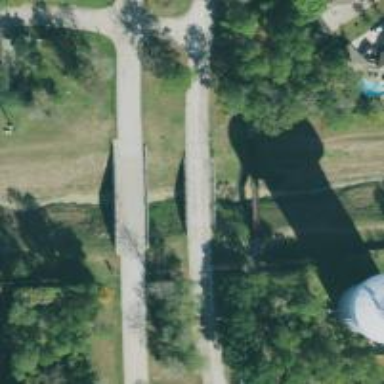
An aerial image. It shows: Secondary road with bridge.